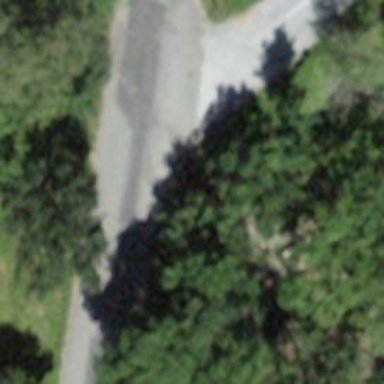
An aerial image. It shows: Culvert tunnel.